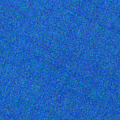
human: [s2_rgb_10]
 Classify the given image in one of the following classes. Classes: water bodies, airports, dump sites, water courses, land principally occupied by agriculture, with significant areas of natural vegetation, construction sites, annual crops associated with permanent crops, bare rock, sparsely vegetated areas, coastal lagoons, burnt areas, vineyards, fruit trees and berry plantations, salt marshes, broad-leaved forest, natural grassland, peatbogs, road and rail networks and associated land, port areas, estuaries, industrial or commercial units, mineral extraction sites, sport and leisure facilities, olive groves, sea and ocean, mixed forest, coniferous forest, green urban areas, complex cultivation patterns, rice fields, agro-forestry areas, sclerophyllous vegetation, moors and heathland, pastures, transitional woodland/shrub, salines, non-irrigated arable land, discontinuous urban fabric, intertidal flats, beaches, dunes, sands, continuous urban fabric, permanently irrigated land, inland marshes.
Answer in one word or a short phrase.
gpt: sea and ocean